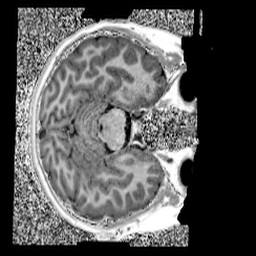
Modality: UNIT1
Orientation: axial
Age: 10
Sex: female
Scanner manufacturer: siemens
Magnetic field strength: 3 T
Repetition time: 4 s
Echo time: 0.00299 s